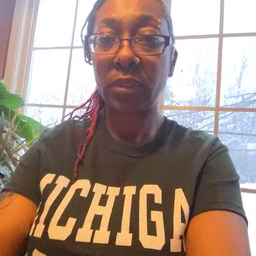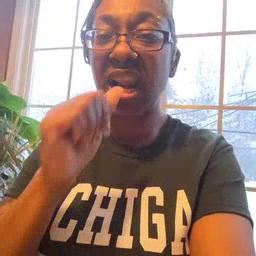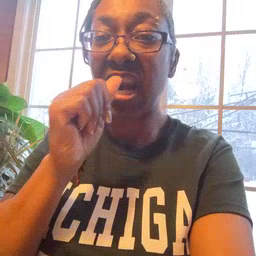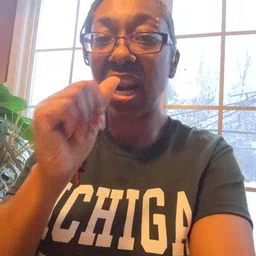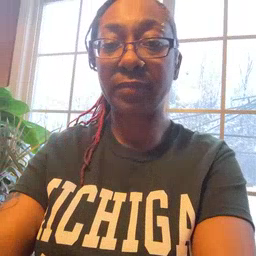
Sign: nuts